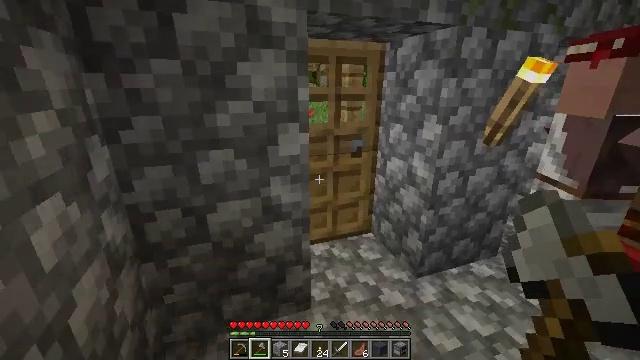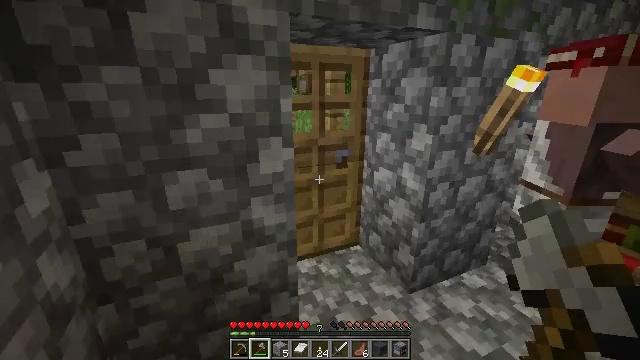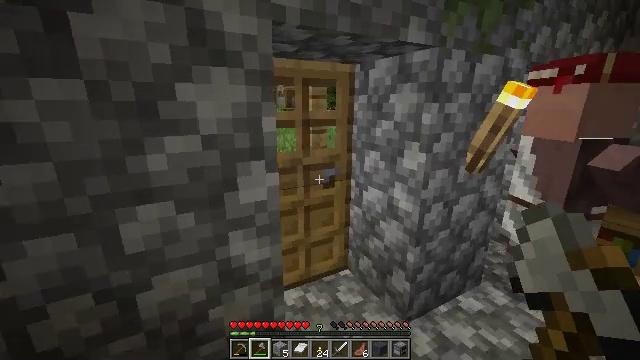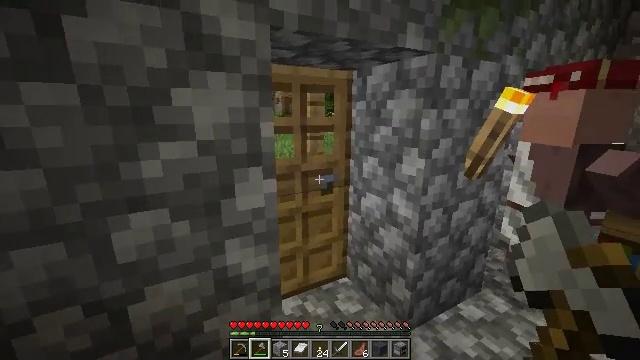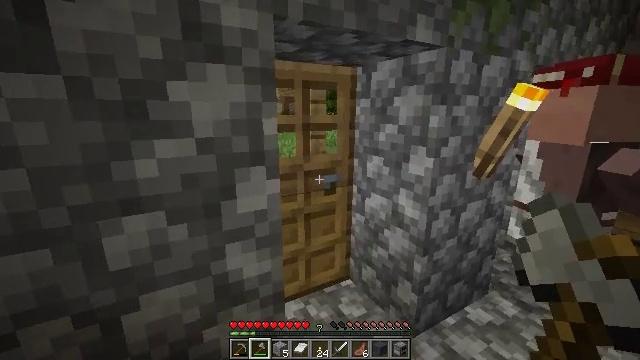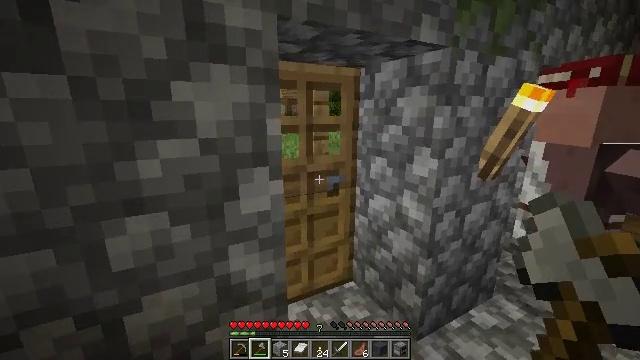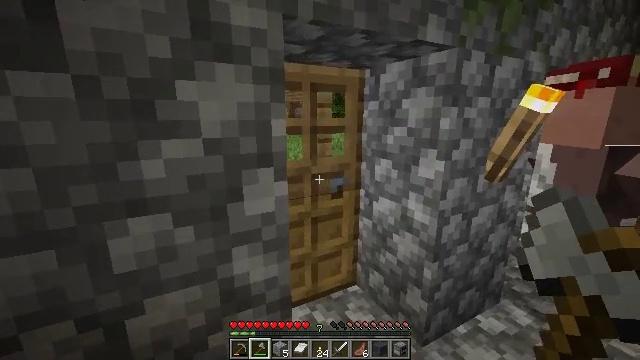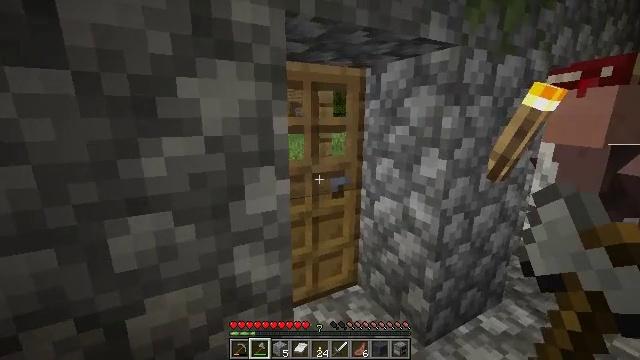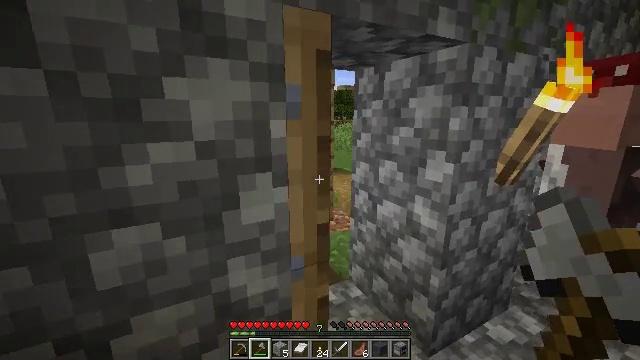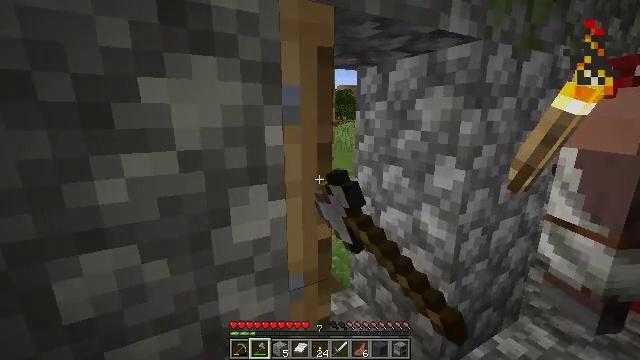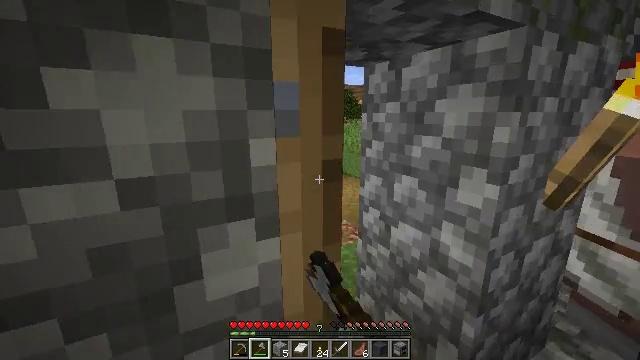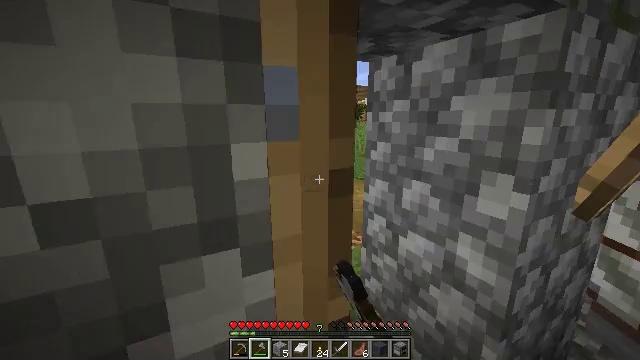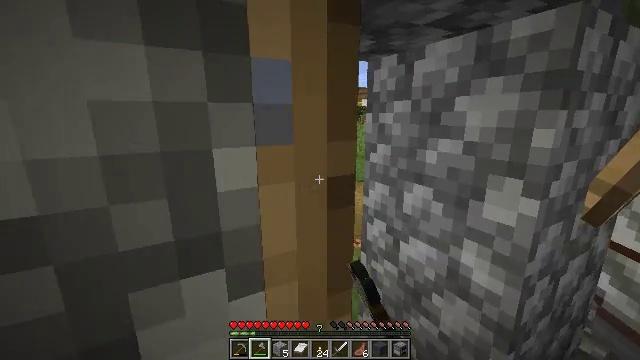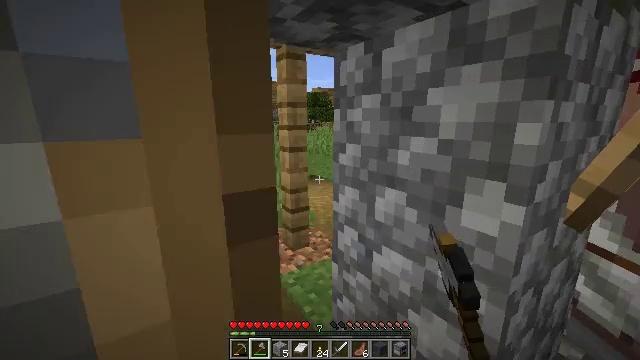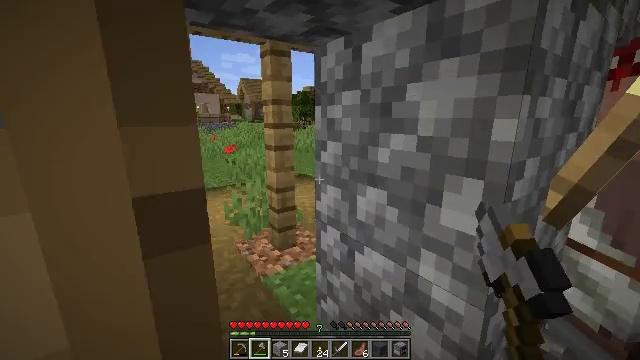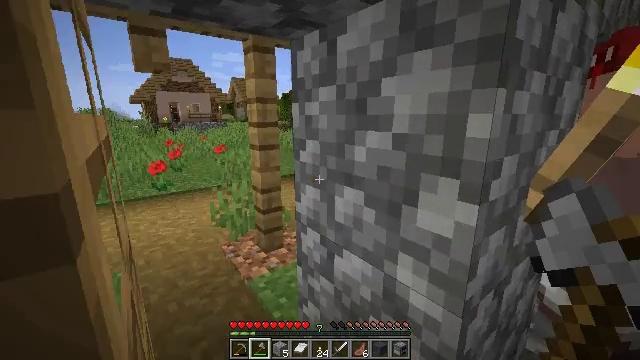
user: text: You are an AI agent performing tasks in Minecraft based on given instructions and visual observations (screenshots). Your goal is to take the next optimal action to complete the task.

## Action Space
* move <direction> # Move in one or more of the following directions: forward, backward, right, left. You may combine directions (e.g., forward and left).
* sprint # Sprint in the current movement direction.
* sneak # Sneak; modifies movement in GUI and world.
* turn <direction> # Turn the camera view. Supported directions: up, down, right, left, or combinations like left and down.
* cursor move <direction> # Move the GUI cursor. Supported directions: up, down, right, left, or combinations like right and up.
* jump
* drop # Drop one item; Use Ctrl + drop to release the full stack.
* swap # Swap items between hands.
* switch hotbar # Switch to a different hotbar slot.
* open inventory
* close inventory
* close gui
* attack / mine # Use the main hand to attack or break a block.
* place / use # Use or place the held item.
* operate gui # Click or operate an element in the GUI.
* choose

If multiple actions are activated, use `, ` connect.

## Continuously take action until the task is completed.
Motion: motion action
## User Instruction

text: Mine the clay from the riverbed.
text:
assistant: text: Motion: move forward, turn right and up
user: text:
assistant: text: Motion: turn right and up
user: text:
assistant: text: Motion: turn up
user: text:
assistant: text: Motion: no_op
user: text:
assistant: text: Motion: no_op
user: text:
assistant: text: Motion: no_op
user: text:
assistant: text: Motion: no_op
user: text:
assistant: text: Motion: move forward, use / place
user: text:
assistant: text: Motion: move forward, use / place
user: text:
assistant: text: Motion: move forward, use / place
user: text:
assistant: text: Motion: move forward
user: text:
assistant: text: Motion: move forward
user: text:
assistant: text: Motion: move forward, turn right
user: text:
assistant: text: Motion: move forward, turn right
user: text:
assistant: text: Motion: move forward, turn right
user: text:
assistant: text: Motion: move forward, turn right
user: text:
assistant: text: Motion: move forward
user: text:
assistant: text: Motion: move forward
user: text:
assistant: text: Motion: move forward, turn left
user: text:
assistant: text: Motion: move forward, turn left
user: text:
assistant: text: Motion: move forward, turn left
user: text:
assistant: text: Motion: move forward, turn left
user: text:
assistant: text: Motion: move forward, turn left
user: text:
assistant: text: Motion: move forward
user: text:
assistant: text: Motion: move forward
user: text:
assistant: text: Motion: move forward
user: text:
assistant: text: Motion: move forward
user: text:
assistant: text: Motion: move forward
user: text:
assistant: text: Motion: move forward
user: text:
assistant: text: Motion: move forward